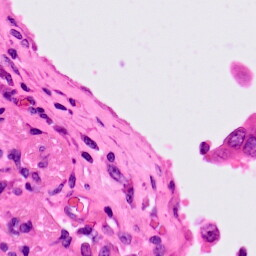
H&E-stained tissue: Lung